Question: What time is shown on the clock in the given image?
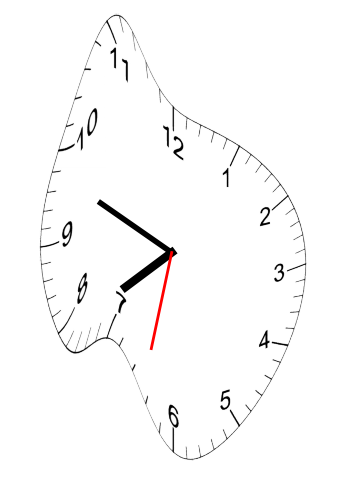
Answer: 07:48:32